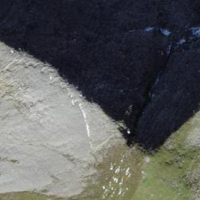
EUNIS habitat code: 48
Species observed at this site:
Anthus trivialis
Pyrrhocorax graculus
Troglodytes troglodytes
Anthus spinoletta
Phoenicurus ochruros
Turdus torquatus
Prunella collaris
Ptyonoprogne rupestris